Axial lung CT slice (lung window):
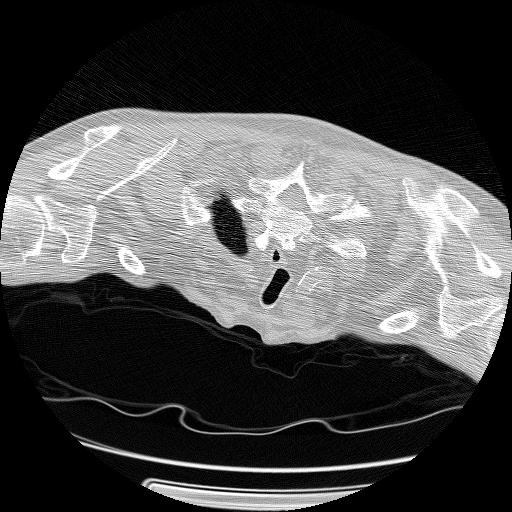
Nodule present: no